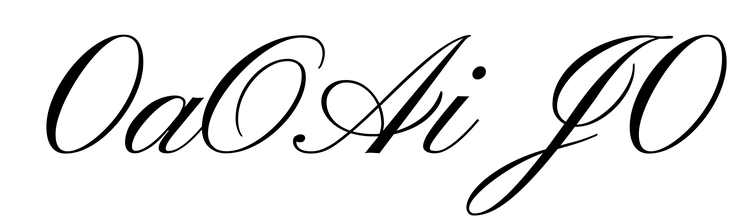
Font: PinyonScript-Regular